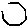
Label: hexagon